Question: I believe I successfully converted by app to ARC using the 'Refactor -> Convert to Objective-C ARC' tool but only one of my project targets has the setting:

And if I create anything using IB it is still generating retain / release / dealloc code?
Also I now have crashes I did not before because of memory use, so I am wondering if my project is in a half converted state that is causing me random memory issues.
How do I get these other targets to use ARC - or make sure they are using ARC?
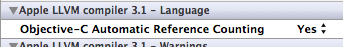
Answer: Manually change the flags to say YES. Also want to check and make sure that none of the files have the compiler flag "-fno-objc-arc" set. (I've run into projects that were half converted this way.)
If you're still running into memory issues, run the Leaks Instrument. Even with ARC, you can still have memory leaks like <URL> where parent-child relationships retain each other. In such a case, you need to use weak pointers.